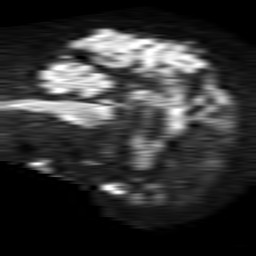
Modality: TRACE
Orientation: sagittal
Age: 76
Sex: male
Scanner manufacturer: philips
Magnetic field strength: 1.5 T
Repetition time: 4.6 s
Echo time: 0.08517 s